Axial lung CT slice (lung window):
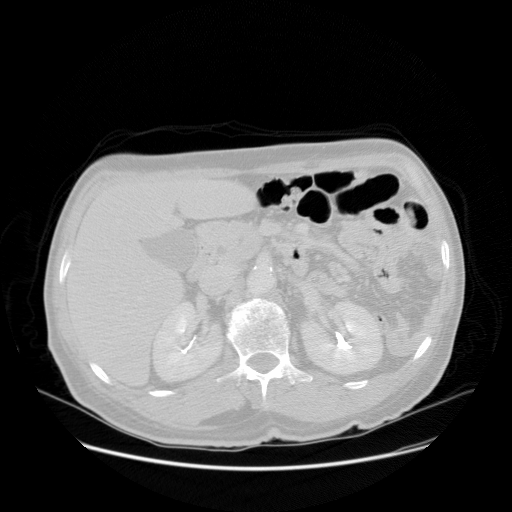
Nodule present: no